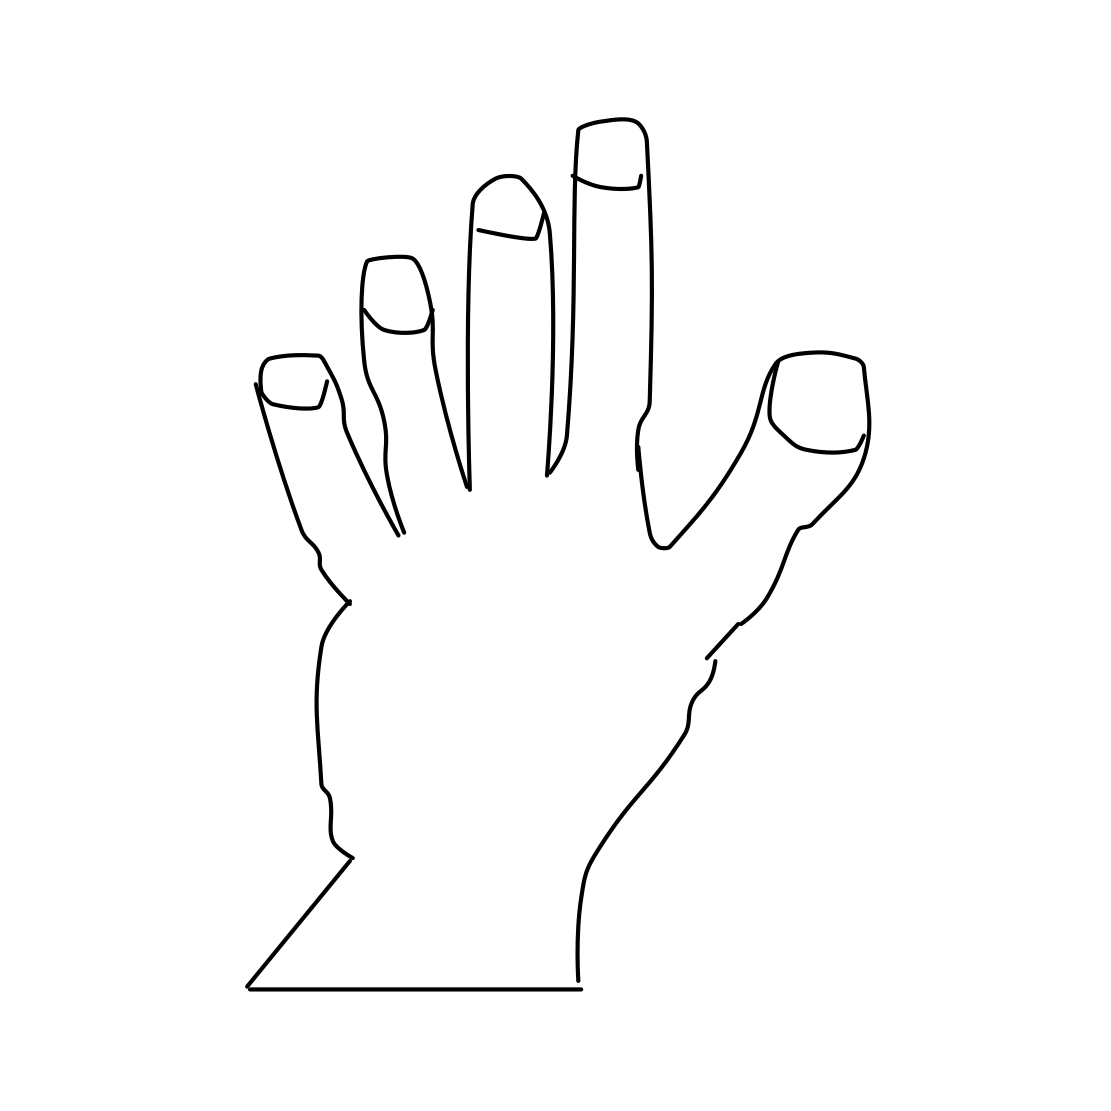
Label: hand